Question: I have a sidebar, with sub menu items. And I need to build a block with a pop-up menu so that the pop-up menu block is in the center relative to the parent menu item located in the sidebar. Like on a picture. Help, pls. Thank.
[
'''
.main {
font-family: PT Sans;
position: relative;
display: flex;
flex-direction: row;
min-height: 100%;
}
.main_menu {
display: flex;
flex-direction: column;
width: auto;
background-color: #38618C;
padding: 50px 0 0 0;
z-index: 1;
user-select: none;
}
.main_menu_content {
display: flex;
flex-direction: column;
position: sticky;
top: 50px;
width: 100%;
}
.main_menu_content_list {
display: flex;
flex-direction: column;
justify-content: space-between;
text-align: center;
height: 700px;
width: 250px;
}
.main_menu_content_list li {
list-style-type: none;
}
.main_menu_content_list a {
display: flex;
flex-direction: column;
align-items: center;
justify-content: center;
font-style: normal;
font-weight: normal;
font-size: 18px;
line-height: 23px;
color: #D7DFE8;
text-decoration: none;
}
.content_list_submenu {
justify-content: center;
position: absolute;
padding: 0;
margin: 0;
left: 100%;
height: 100vh;
background-color: #F0F6F8;
box-shadow: 10px 0px 5px rgba(0, 0, 0, 0.25);
top: -50px;
pointer-events: none;
opacity: 0;
display: none;
transition: all linear 0.1s 0s;
width: 250px;
}
.main_menu_content_list_submenu_popup {
display: flex;
flex-direction: column;
align-items: flex-start;
}
.main_menu_content_list > li.main_menu_content_list_arrow > a:after{
content: '';
position: absolute;
border: solid 10px;
border-color: transparent #F0F6F8 transparent transparent;
right: 0;
opacity: 0;
}
.main_menu_content_list > li.main_menu_content_list_arrow:hover > a:after{
opacity: 1;
}
.main_menu_content_list li:hover .content_list_submenu {
opacity: 1;
pointer-events: auto;
display: flex;
}
.main_menu_content_list_submenu_popup li:first-child {
margin: 50px 0 0 0;
}
.main_menu_content_list_submenu_popup li:not(:first-child) {
margin: 10px 0 0 0;
}
.main_menu_content_list li:hover > .content_list_submenu {
display: flex;
}
.main_menu_content_list_submenu_popup a {
font-style: normal;
font-weight: normal;
font-size: 16px;
line-height: 21px;
color: #38618C;
}
.main_menu_content_list_submenu_popup a:hover {
color: #38618C;
text-decoration: underline;
}
.main_menu_content_list_submenu_popup a:active {
color: #FF5964;
}
.main_content {
display: flex;
align-items: center;
flex-direction: column;
width: 100%;
max-width: 100%;
min-height: 100%;
}
'''
'''
<div class="main">
<div class="main_menu">
<div class="main_menu_content">
<ul class="main_menu_content_list">
<li class="main_menu_content_list_arrow"><a href="">
<div class="main_menu_content_list_int"></div>Internet
</a>
<div class="content_list_submenu">
<ul class="main_menu_content_list_submenu_popup">
<li><a class="" href="">Podkliuchenie</a></li>
<li><a href="">Dopolnitel'nye uslugi</a></li>
<li><a href="">Nastroika soedineniia</a></li>
<li><a href="">Podkliuchennye doma</a></li>
<li><a href="">Dokumenty</a></li>
</ul>
</div>
</li>
<li class="main_menu_content_list_arrow"><a href="">
<div class="main_menu_content_list_tv"></div>Televidenie
</a>
<div class="content_list_submenu">
<ul class="main_menu_content_list_submenu_popup">
<li><a class="" href="">Podkliuchenie</a></li>
<li><a href="">Novosti</a></li>
<li><a href="">Aktsii</a></li>
<li><a href="">Analogovoe TV</a></li>
<li><a href="">Oborudovanie</a></li>
<li><a href="">Nastroika kanalov</a></li>
<li><a href="">Podkliuchennye doma</a></li>
<li><a href="">Dokumenty</a></li>
</ul>
</div>
</li>
<li class="main_menu_content_list_arrow"><a href="/content/video.html">
<div class="main_menu_content_list_video"></div>Videonabliudenie,<br>domofon
</a>
<div class="content_list_submenu">
<ul class="main_menu_content_list_submenu_popup">
<li><a class="" href="">Podkliuchenie</a></li>
<li><a href="">Obsluzhivanie</a></li>
<li><a href="">Ustanovka</a></li>
<li><a href="">Zaiavka na remont</a></li>
</ul>
</div>
</li>
<li><a href="/content/rek.html">
<div class="main_menu_content_list_tvr"></div>TV Reklama
</a></li>
<li><a href="">
<div class="main_menu_content_list_intb"></div>Internet dlia biznesa
</a></li>
<div class="main_menu_content_list_sub_block">
<li><a href="">Oplata</a></li>
<li><a href="">O kompanii</a></li>
</div>
<li class="main_menu_content_list_arrow"><a href="">
<div class="main_menu_content_list_sub_account"></div>Lichnyi kabinet
</a>
<div class="content_list_submenu">
<ul class="main_menu_content_list_submenu_popup">
<li><a href="">Internet</a></li>
<li><a href="">Televidenie</a></li>
</ul>
</div>
</li>
</ul>
</div>
</div>
<div class="main_content">
</div>
</div>
'''
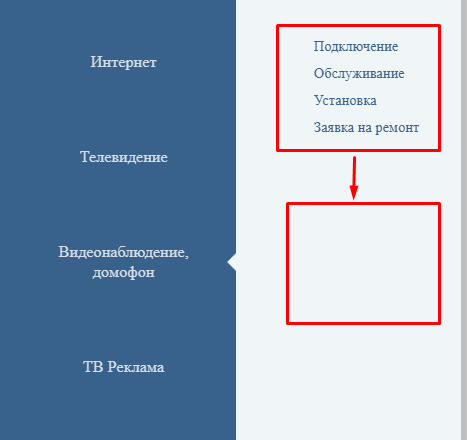
Answer: The gist of what you need to do is have an absolutely positioned child element and a relatively positioned parent and then use top positioning combined with a translate on the child to vertically center it to the parent.
I put some comments in the code to explain some other adjustments you would need to make in order to get this effect.
'''
.main {
font-family: PT Sans;
position: relative;
display: flex;
flex-direction: row;
min-height: 100%;
}
.main_menu {
display: flex;
flex-direction: column;
width: auto;
background-color: #38618C;
padding: 50px 0 0 0;
z-index: 1;
user-select: none;
}
.main_menu_content {
display: flex;
flex-direction: column;
position: sticky;
top: 50px;
width: 100%;
}
.main_menu_content_list {
display: flex;
flex-direction: column;
justify-content: space-between;
text-align: center;
height: 700px;
width: 250px;
}
.main_menu_content_list li {
list-style-type: none;
/*Make the parent item position relative*/
position: relative;
}
.main_menu_content_list a {
display: flex;
flex-direction: column;
align-items: center;
justify-content: center;
font-style: normal;
font-weight: normal;
font-size: 18px;
line-height: 23px;
color: #D7DFE8;
text-decoration: none;
}
.content_list_submenu {
justify-content: center;
position: absolute;
padding: 0;
margin: 0;
left: 100%;
/*Remove height
height: 100vh;*/
background-color: #F0F6F8;
box-shadow: 10px 0px 5px rgba(0, 0, 0, 0.25);
/*Change top toi 50% with a counter active transform*/
top: 50%;
transform: translateY(-50%);
pointer-events: none;
opacity: 0;
display: none;
transition: all linear 0.1s 0s;
width: 250px;
}
.main_menu_content_list_submenu_popup {
display: flex;
flex-direction: column;
align-items: flex-start;
/*Add padding here instead of margin on the li*/
padding-top: 20px;
padding-bottom: 20px;
}
.main_menu_content_list > li.main_menu_content_list_arrow > a:after{
content: '';
position: absolute;
border: solid 10px;
border-color: transparent #F0F6F8 transparent transparent;
right: 0;
opacity: 0;
}
.main_menu_content_list > li.main_menu_content_list_arrow:hover > a:after{
opacity: 1;
}
.main_menu_content_list li:hover .content_list_submenu {
opacity: 1;
pointer-events: auto;
display: flex;
}
/* Remove this rule
.main_menu_content_list_submenu_popup li:first-child {
margin: 50px 0 0 0;
}
*/
.main_menu_content_list_submenu_popup li:not(:first-child) {
margin: 10px 0 0 0;
}
.main_menu_content_list li:hover > .content_list_submenu {
display: flex;
}
.main_menu_content_list_submenu_popup a {
font-style: normal;
font-weight: normal;
font-size: 16px;
line-height: 21px;
color: #38618C;
}
.main_menu_content_list_submenu_popup a:hover {
color: #38618C;
text-decoration: underline;
}
.main_menu_content_list_submenu_popup a:active {
color: #FF5964;
}
.main_content {
display: flex;
align-items: center;
flex-direction: column;
width: 100%;
max-width: 100%;
min-height: 100%;
}
'''
'''
<div class="main">
<div class="main_menu">
<div class="main_menu_content">
<ul class="main_menu_content_list">
<li class="main_menu_content_list_arrow"><a href="">
<div class="main_menu_content_list_int"></div>Internet
</a>
<div class="content_list_submenu">
<ul class="main_menu_content_list_submenu_popup">
<li><a class="" href="">Podkliuchenie</a></li>
<li><a href="">Dopolnitel'nye uslugi</a></li>
<li><a href="">Nastroika soedineniia</a></li>
<li><a href="">Podkliuchennye doma</a></li>
<li><a href="">Dokumenty</a></li>
</ul>
</div>
</li>
<li class="main_menu_content_list_arrow"><a href="">
<div class="main_menu_content_list_tv"></div>Televidenie
</a>
<div class="content_list_submenu">
<ul class="main_menu_content_list_submenu_popup">
<li><a class="" href="">Podkliuchenie</a></li>
<li><a href="">Novosti</a></li>
<li><a href="">Aktsii</a></li>
<li><a href="">Analogovoe TV</a></li>
<li><a href="">Oborudovanie</a></li>
<li><a href="">Nastroika kanalov</a></li>
<li><a href="">Podkliuchennye doma</a></li>
<li><a href="">Dokumenty</a></li>
</ul>
</div>
</li>
<li class="main_menu_content_list_arrow"><a href="/content/video.html">
<div class="main_menu_content_list_video"></div>Videonabliudenie,<br>domofon
</a>
<div class="content_list_submenu">
<ul class="main_menu_content_list_submenu_popup">
<li><a class="" href="">Podkliuchenie</a></li>
<li><a href="">Obsluzhivanie</a></li>
<li><a href="">Ustanovka</a></li>
<li><a href="">Zaiavka na remont</a></li>
</ul>
</div>
</li>
<li><a href="/content/rek.html">
<div class="main_menu_content_list_tvr"></div>TV Reklama
</a></li>
<li><a href="">
<div class="main_menu_content_list_intb"></div>Internet dlia biznesa
</a></li>
<div class="main_menu_content_list_sub_block">
<li><a href="">Oplata</a></li>
<li><a href="">O kompanii</a></li>
</div>
<li class="main_menu_content_list_arrow"><a href="">
<div class="main_menu_content_list_sub_account"></div>Lichnyi kabinet
</a>
<div class="content_list_submenu">
<ul class="main_menu_content_list_submenu_popup">
<li><a href="">Internet</a></li>
<li><a href="">Televidenie</a></li>
</ul>
</div>
</li>
</ul>
</div>
</div>
<div class="main_content">
</div>
</div>
'''